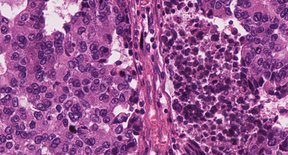
Tumor epithelial tissue: yes
Tumor-associated stroma tissue: yes
Normal tissue: no